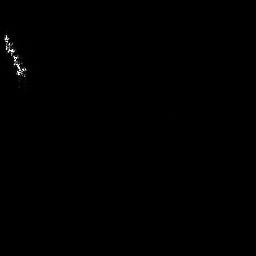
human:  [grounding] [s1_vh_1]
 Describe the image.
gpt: In the satellite image, there is  <ref>1 medium ship </ref> <box>[[0, 12, 10, 33, 0]]</box> located at top left.